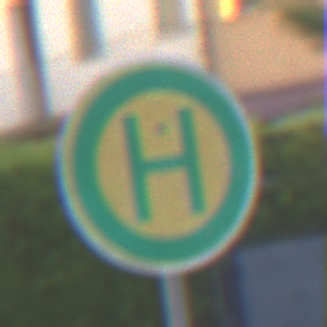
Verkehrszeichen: Haltestelle
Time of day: SunriseSunset
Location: Outdoor (Urban)
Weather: Clear
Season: NotSpecified
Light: Natural